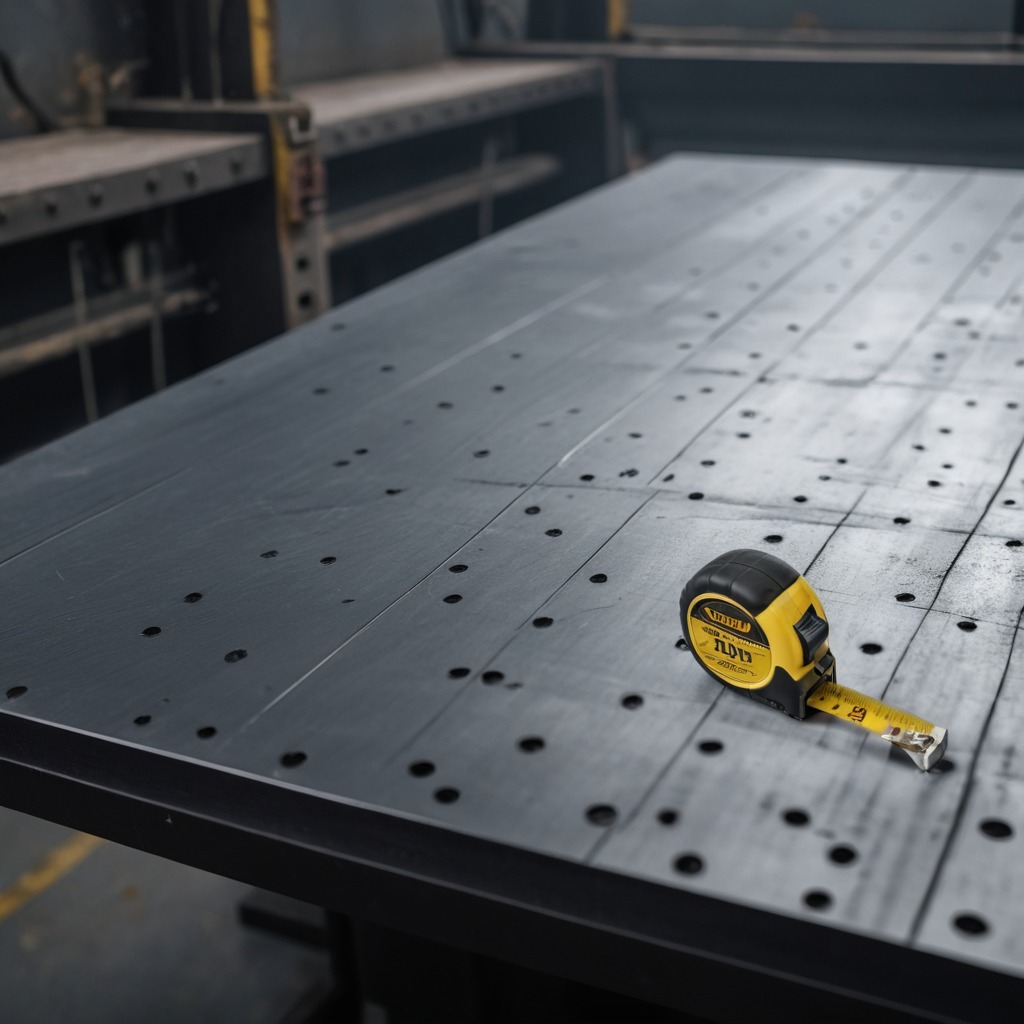
A measuring tape is lying on a cold steel table in a mining workshop.